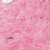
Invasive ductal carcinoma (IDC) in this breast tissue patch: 0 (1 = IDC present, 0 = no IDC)